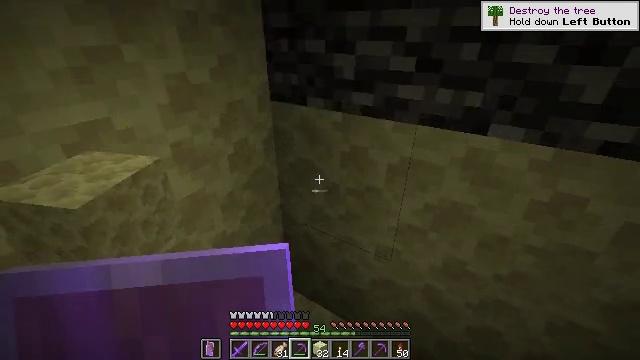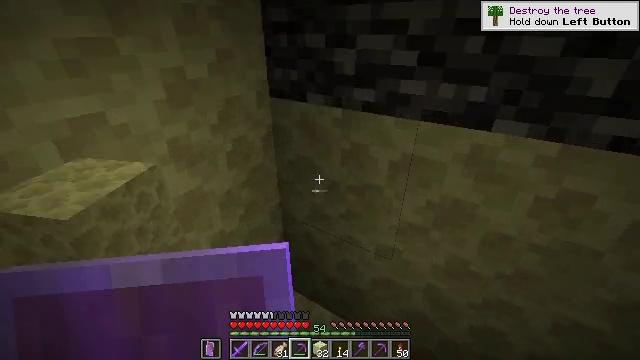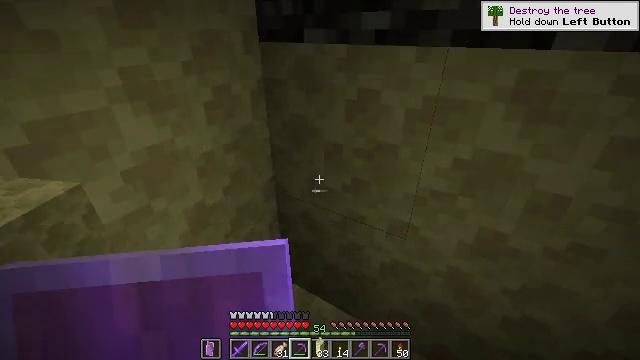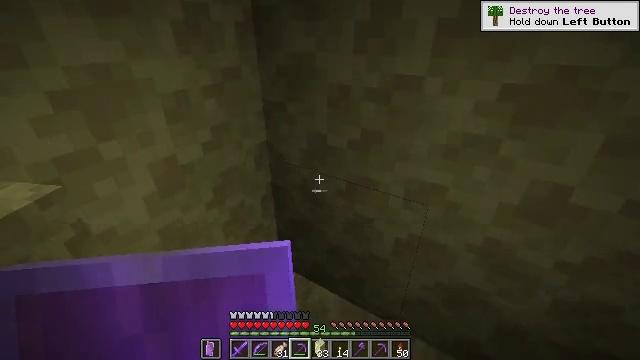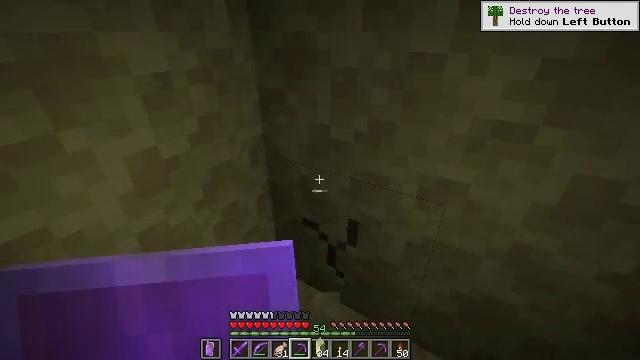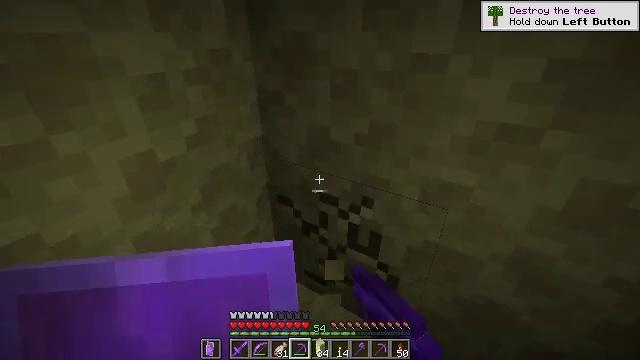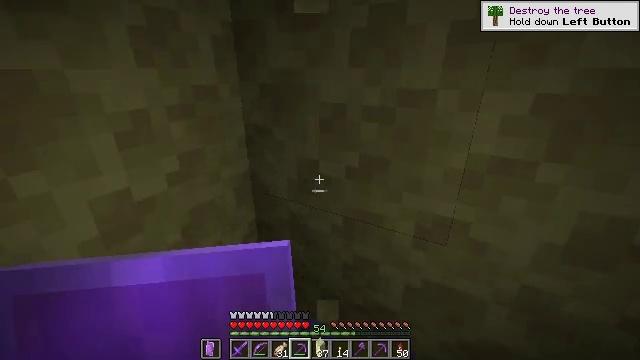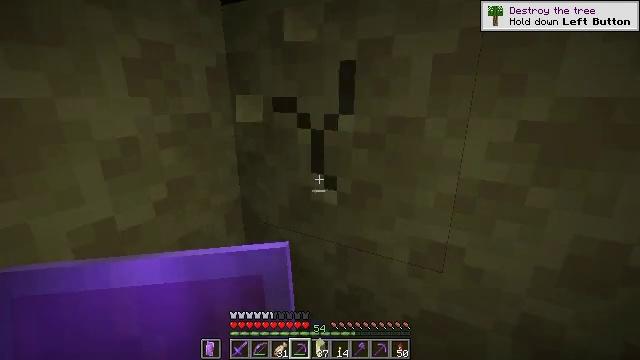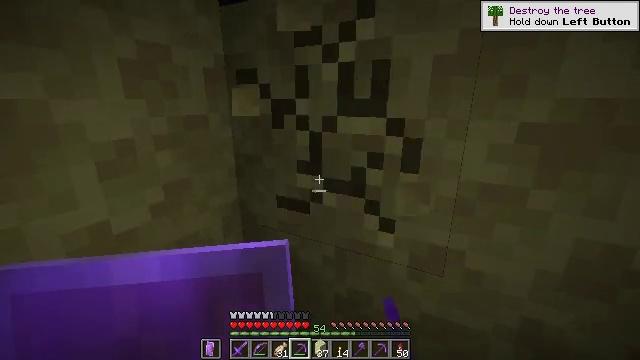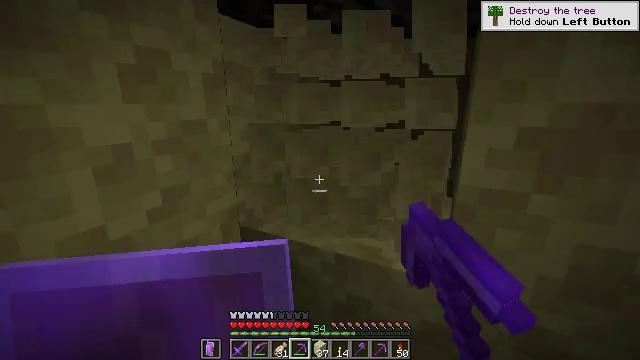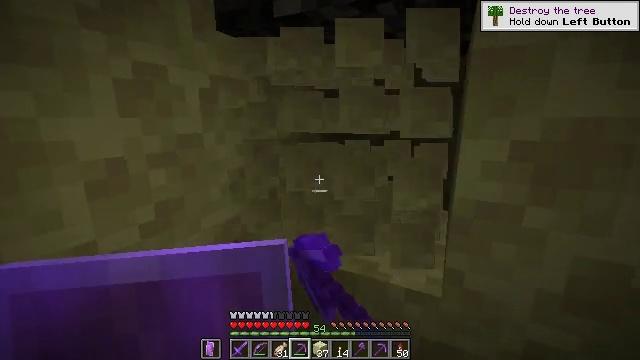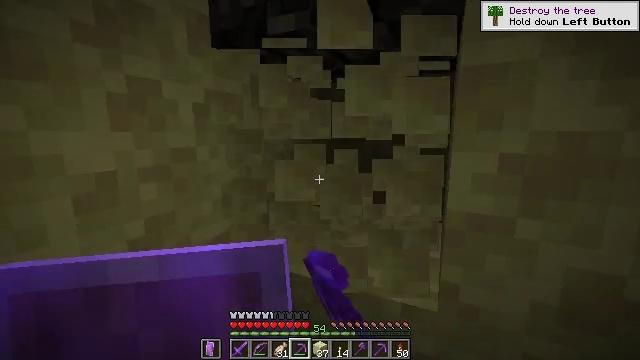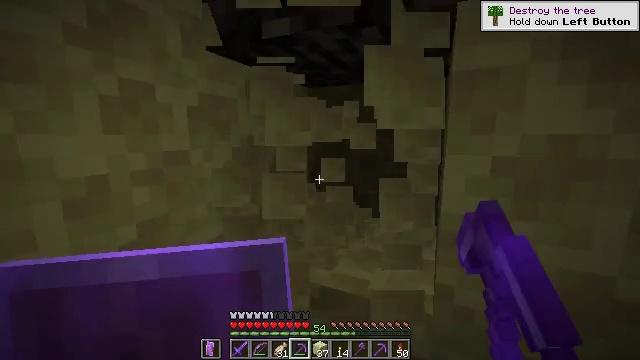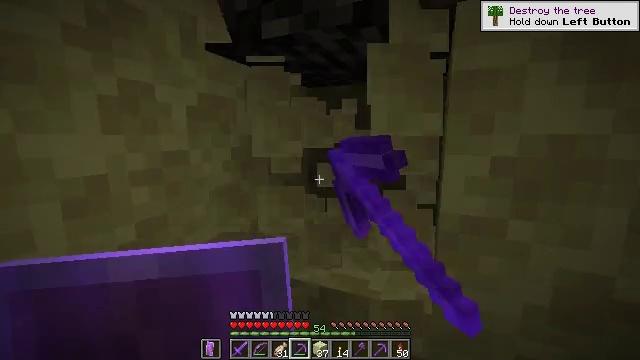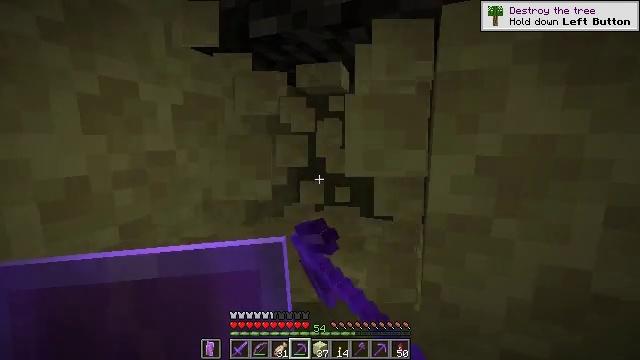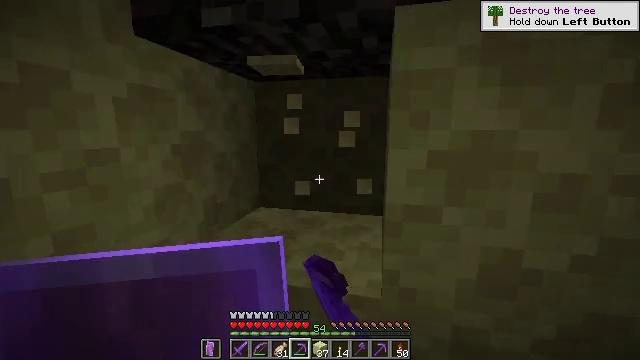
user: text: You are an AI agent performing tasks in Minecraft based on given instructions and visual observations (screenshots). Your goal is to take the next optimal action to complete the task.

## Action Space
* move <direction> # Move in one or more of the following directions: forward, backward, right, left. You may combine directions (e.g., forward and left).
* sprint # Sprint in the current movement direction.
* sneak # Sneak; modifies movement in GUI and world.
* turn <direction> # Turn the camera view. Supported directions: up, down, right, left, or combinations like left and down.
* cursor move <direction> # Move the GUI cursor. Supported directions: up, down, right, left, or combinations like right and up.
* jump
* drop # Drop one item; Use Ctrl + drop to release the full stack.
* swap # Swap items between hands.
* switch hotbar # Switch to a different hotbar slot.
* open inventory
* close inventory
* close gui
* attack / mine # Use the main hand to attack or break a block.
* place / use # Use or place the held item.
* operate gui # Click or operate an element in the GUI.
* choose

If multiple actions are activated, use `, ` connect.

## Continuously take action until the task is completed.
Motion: motion action
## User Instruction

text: Mine the end stone in the End dimension.
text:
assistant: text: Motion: no_op
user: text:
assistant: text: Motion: no_op
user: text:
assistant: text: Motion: no_op
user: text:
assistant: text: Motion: attack / mine
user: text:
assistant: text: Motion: attack / mine
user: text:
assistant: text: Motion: turn right and up, attack / mine
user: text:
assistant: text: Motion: turn right and up, attack / mine
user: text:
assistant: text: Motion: attack / mine
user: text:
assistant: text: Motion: turn up, attack / mine
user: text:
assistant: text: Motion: turn up, attack / mine
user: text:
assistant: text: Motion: turn right and up, attack / mine
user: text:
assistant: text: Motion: turn right, attack / mine
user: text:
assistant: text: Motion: attack / mine
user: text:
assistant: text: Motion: turn right, attack / mine
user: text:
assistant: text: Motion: turn right, attack / mine
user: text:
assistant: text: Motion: turn right and down, attack / mine
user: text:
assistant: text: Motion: turn right, attack / mine
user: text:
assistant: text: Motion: turn right, attack / mine
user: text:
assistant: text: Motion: turn right and up, attack / mine
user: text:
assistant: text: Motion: attack / mine
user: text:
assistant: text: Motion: turn right, attack / mine
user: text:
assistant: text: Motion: turn right, attack / mine
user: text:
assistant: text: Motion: move right, turn right, attack / mine
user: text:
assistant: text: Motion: move right, attack / mine
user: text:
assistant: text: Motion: move right, attack / mine
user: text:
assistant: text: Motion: move right, attack / mine
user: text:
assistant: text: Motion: attack / mine
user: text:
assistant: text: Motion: attack / mine
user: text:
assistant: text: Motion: turn left, attack / mine
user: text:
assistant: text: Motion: attack / mine